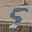
Label: 5